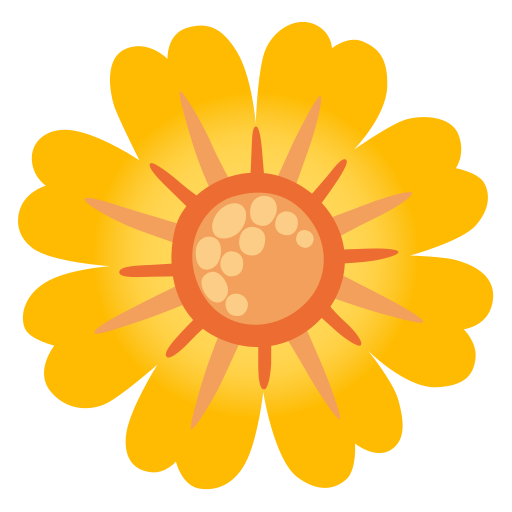
Emoji: 🌼